高一 · 代数
下列函数图像与 $\mathrm{x}$ 轴均有公共点, 其中能用二分法求零点的是 ( )
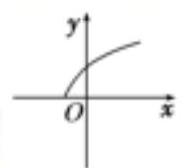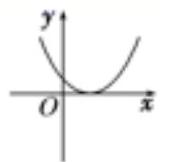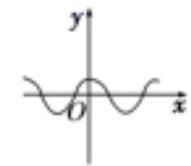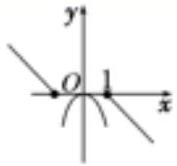
A.

B.

C.

D.

答案: C
解析: 能用二分法求零点的函数必须在给定区间 $[a, b]$ 上连续不断, 并且有 $f(a) \cdot f(b)<0 A 、 B$ 中不存在 $f(x)<0, D$ 中函数不连续.

故选 $C$.